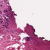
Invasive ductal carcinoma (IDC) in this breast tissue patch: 0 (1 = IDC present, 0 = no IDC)